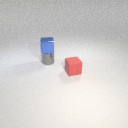
small blue metal cube above small gray metal cylinder